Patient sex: F
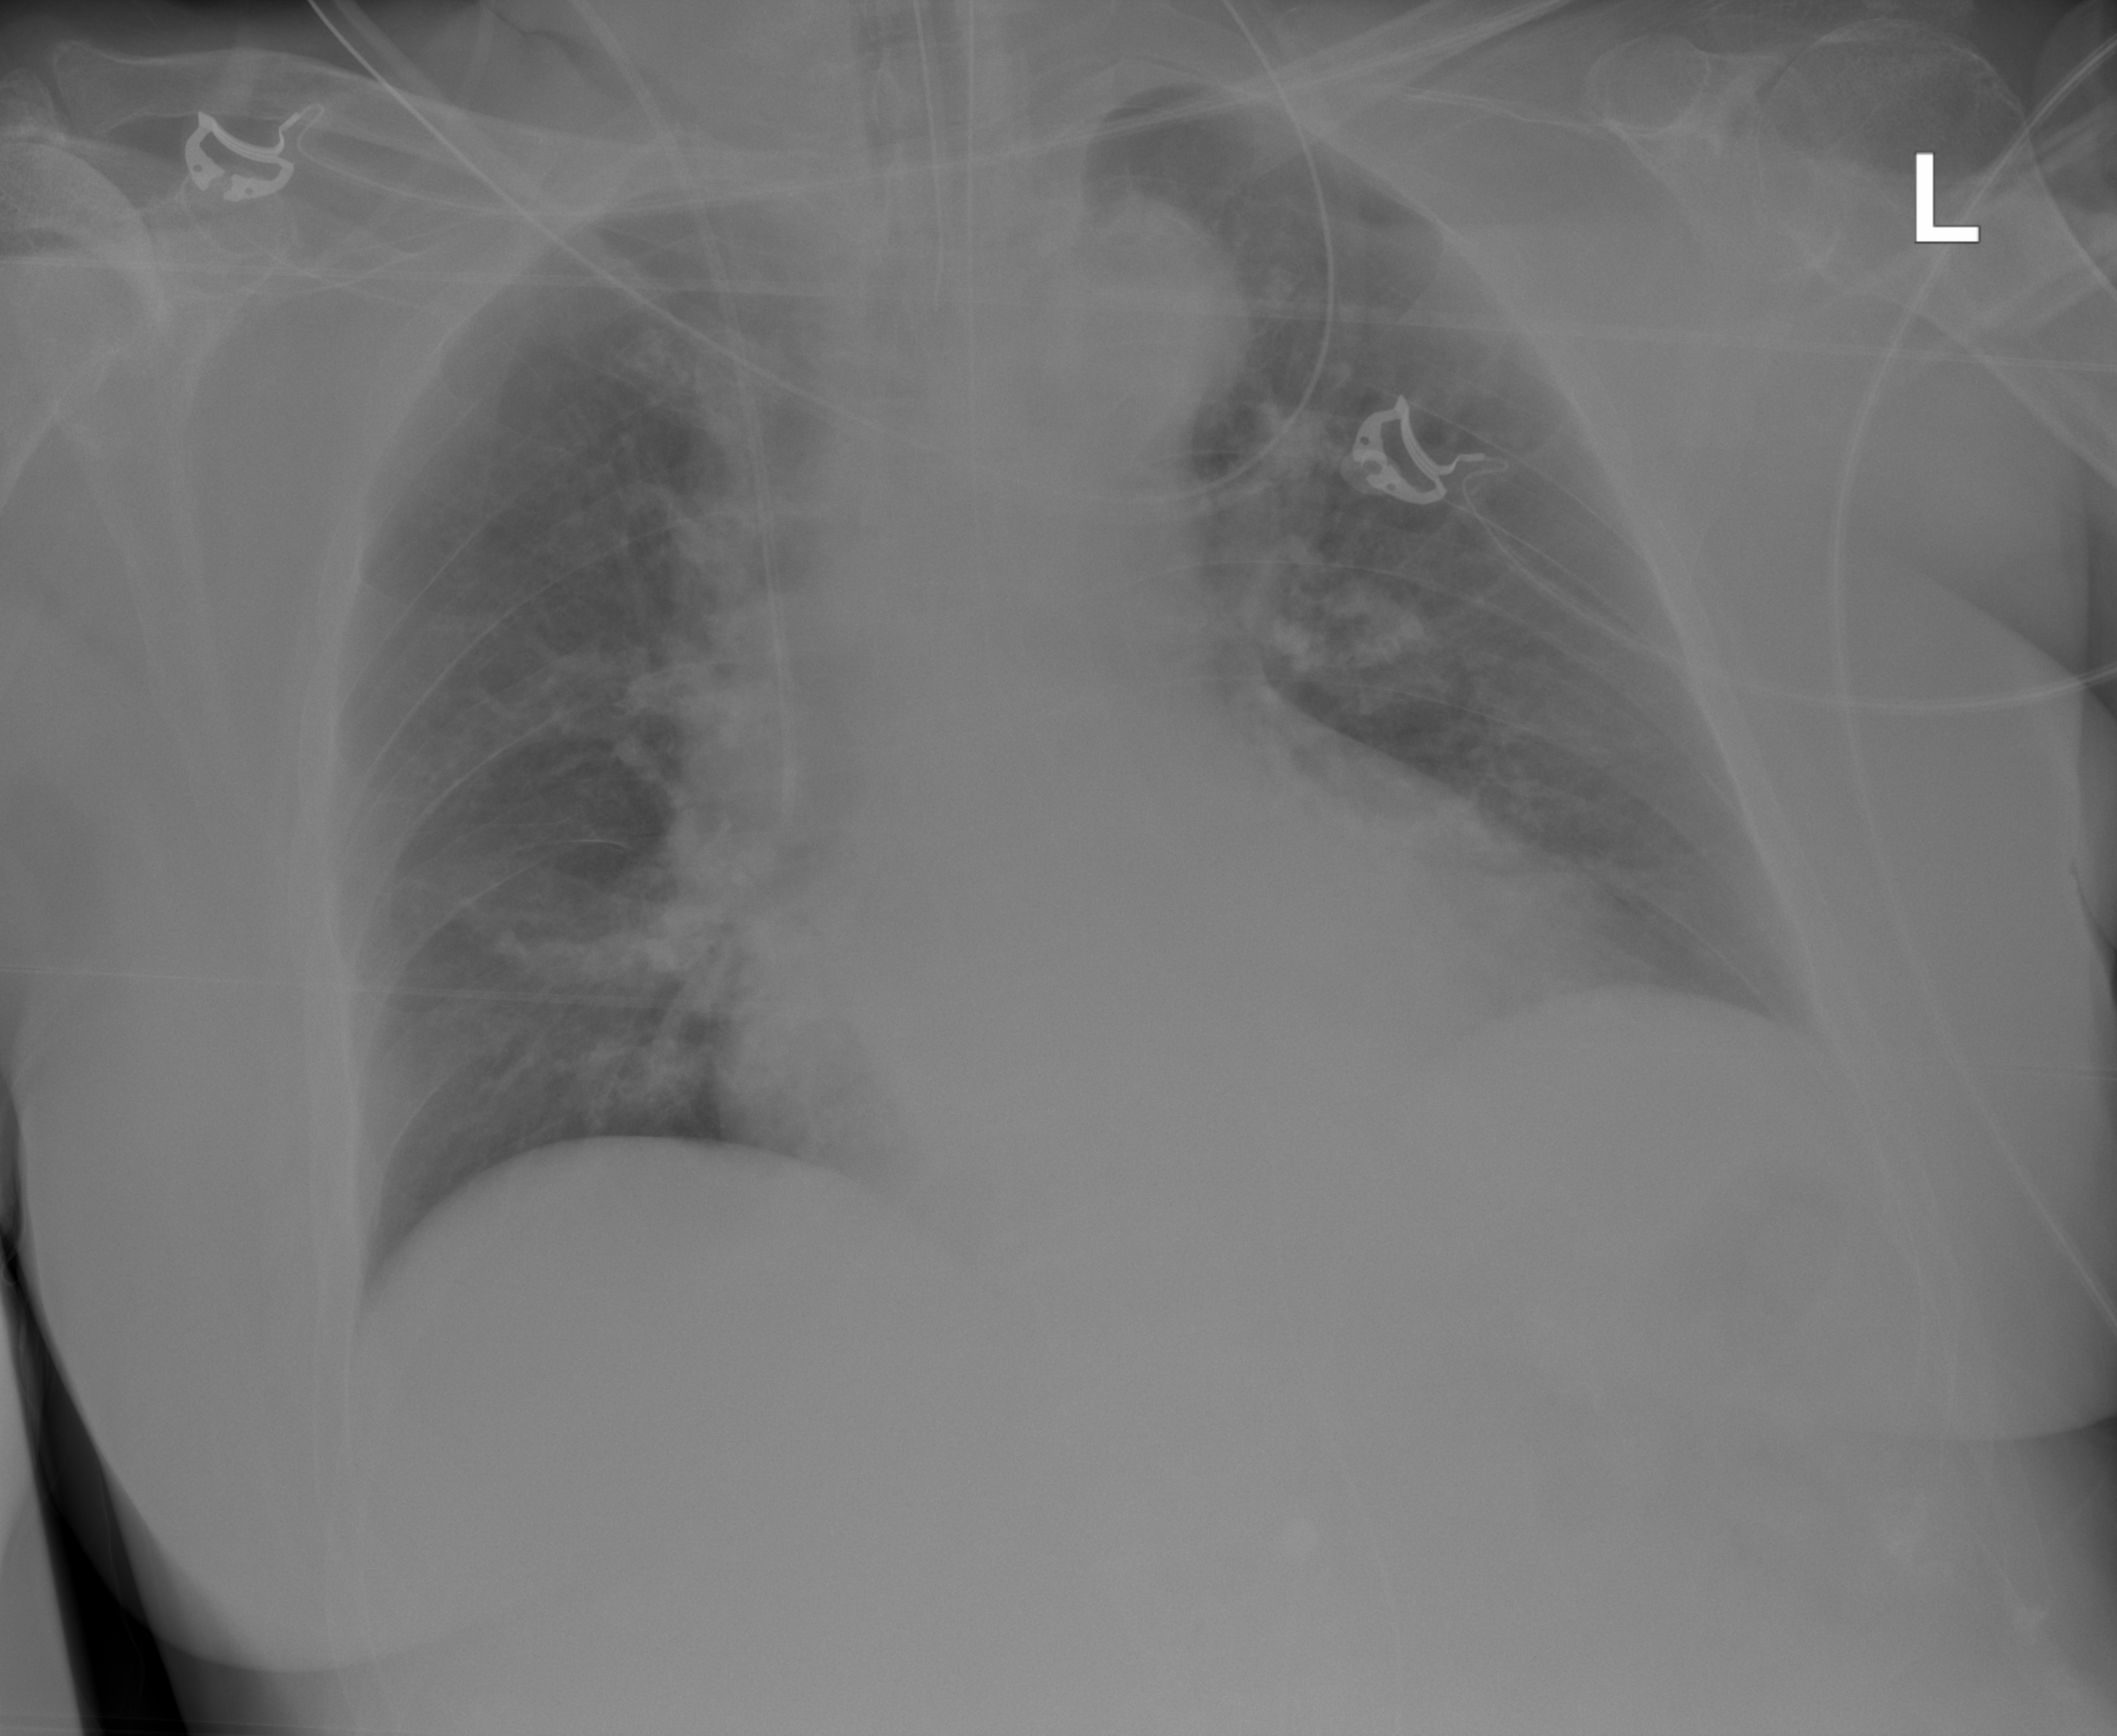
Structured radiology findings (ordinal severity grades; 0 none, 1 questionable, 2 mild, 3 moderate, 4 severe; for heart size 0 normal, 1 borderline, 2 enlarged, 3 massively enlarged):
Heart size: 0
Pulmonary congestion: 2
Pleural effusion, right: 0
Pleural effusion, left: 0
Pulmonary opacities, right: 2
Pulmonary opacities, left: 2
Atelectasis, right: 0
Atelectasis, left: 0